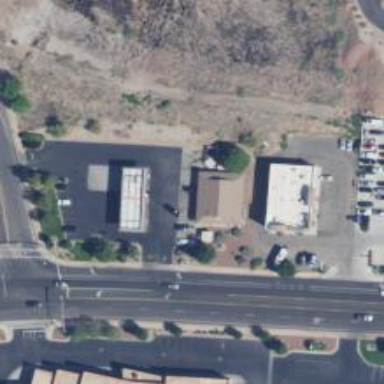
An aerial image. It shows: Convenience shop.